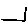
Label: line